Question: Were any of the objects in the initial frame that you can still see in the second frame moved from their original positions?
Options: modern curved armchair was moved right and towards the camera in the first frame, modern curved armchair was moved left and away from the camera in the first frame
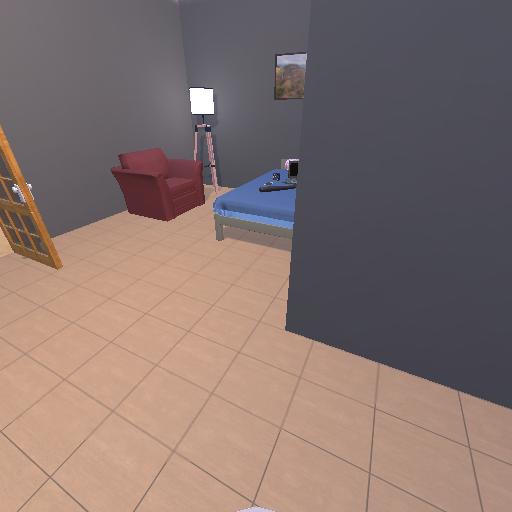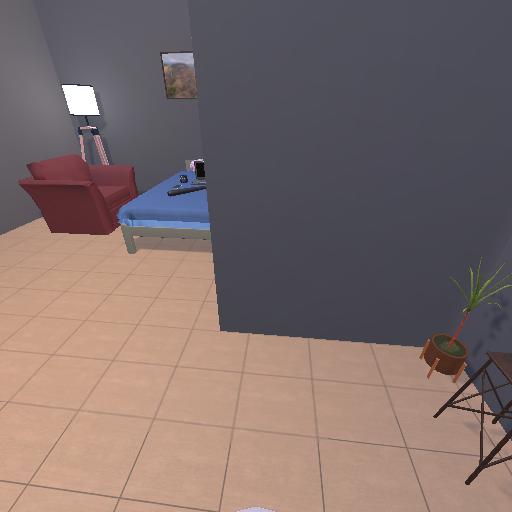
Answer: modern curved armchair was moved right and towards the camera in the first frame